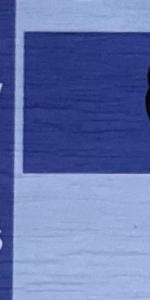
Label: Empty